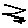
Label: zigzag